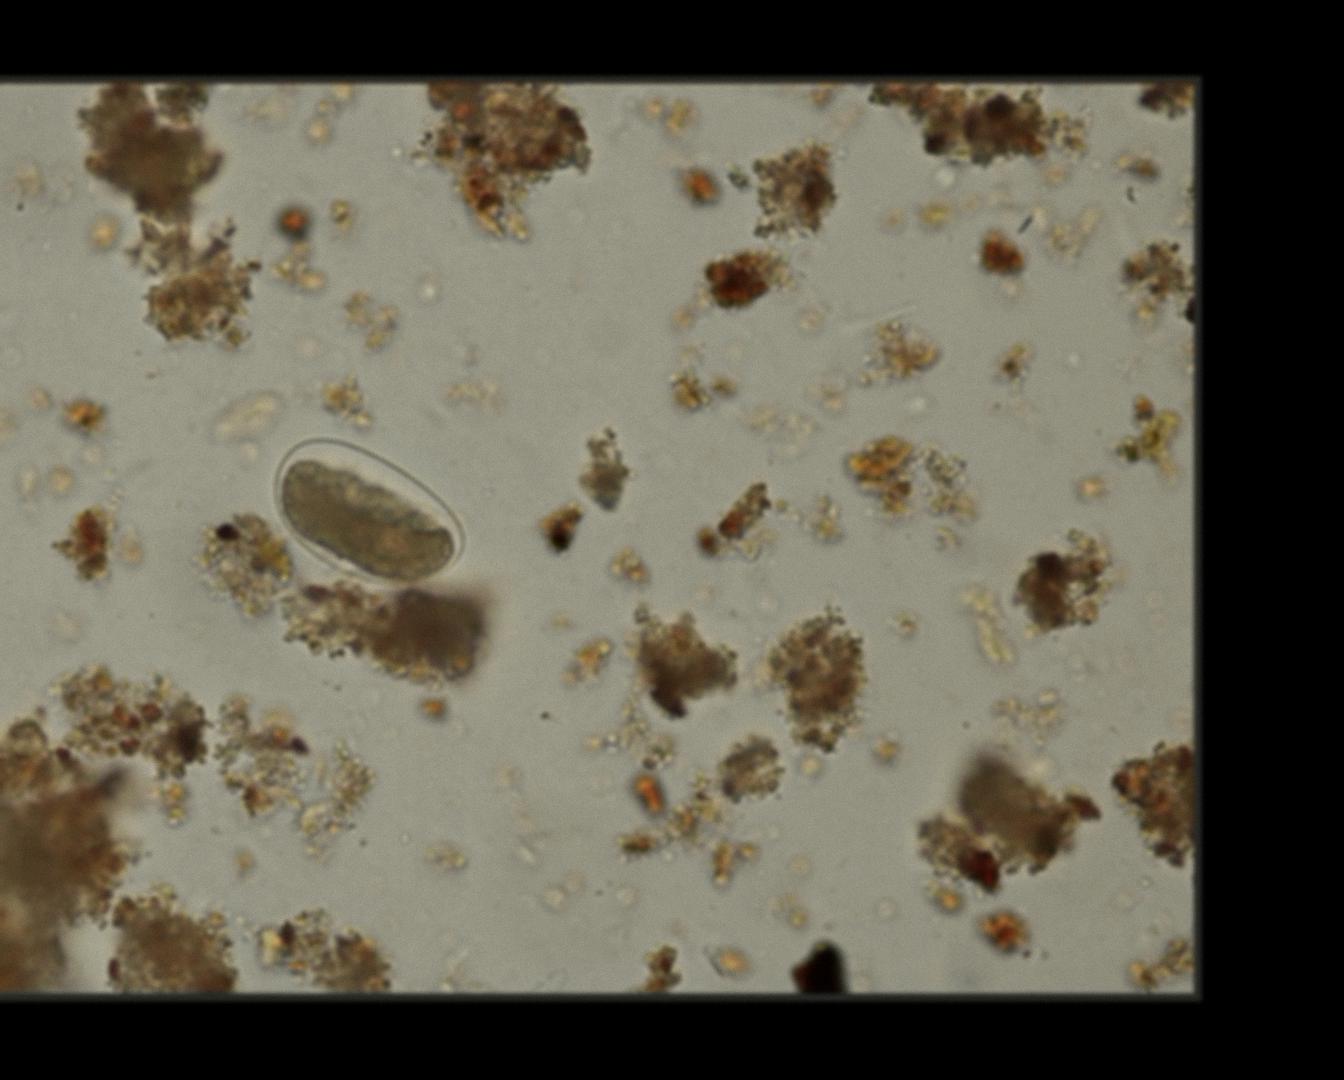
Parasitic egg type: Hookworm egg